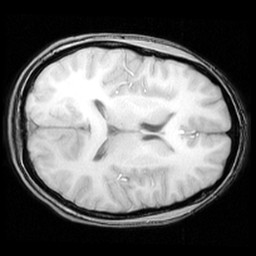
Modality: inplaneT1
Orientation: axial
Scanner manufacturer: ge
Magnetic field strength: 3 T
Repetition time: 0.325 s
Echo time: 0.003412 s